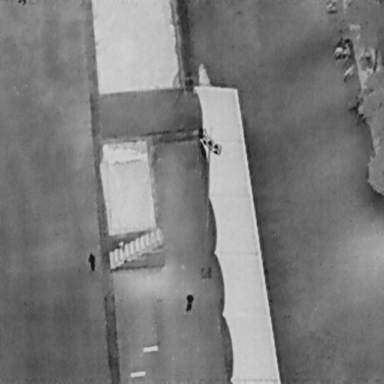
There are five objects shown in the infrared image, including two People, and three Bicycles.